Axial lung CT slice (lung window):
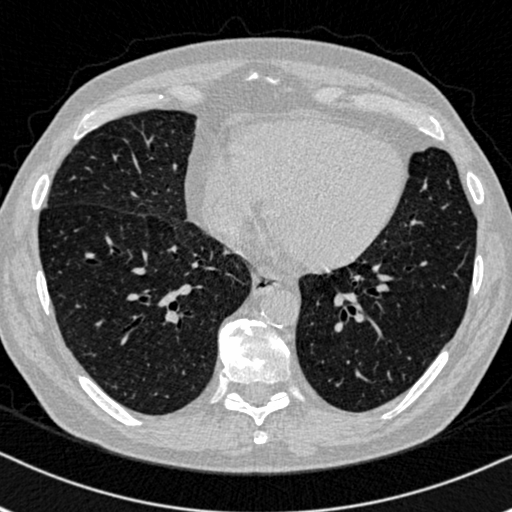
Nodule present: no